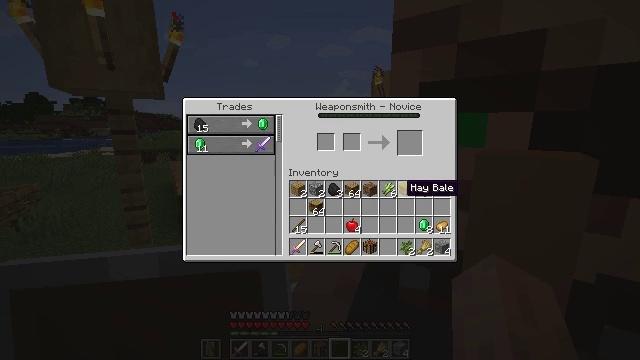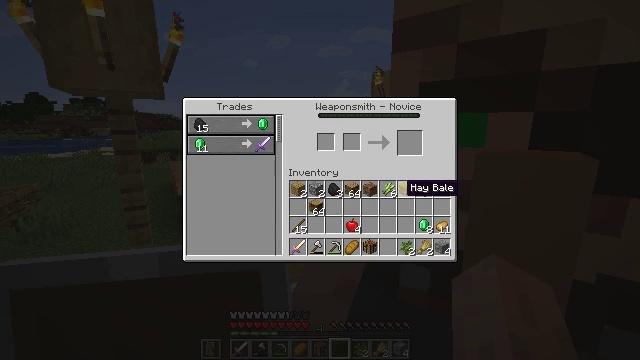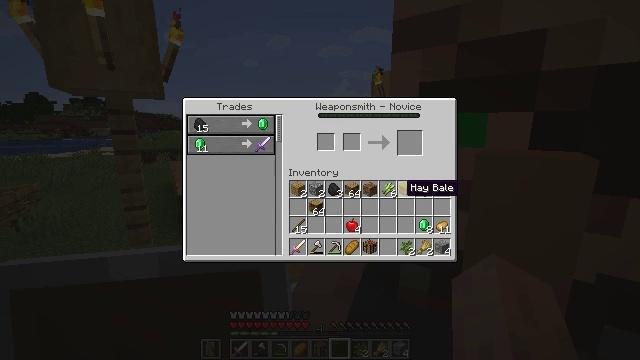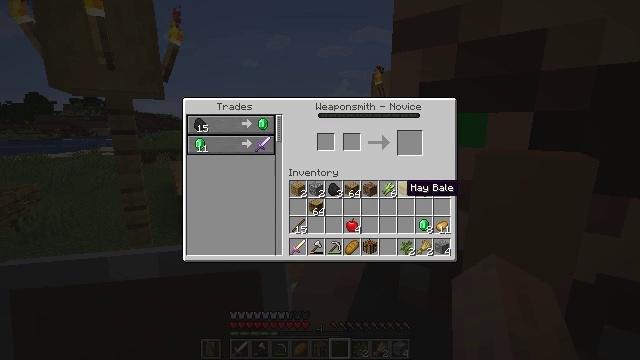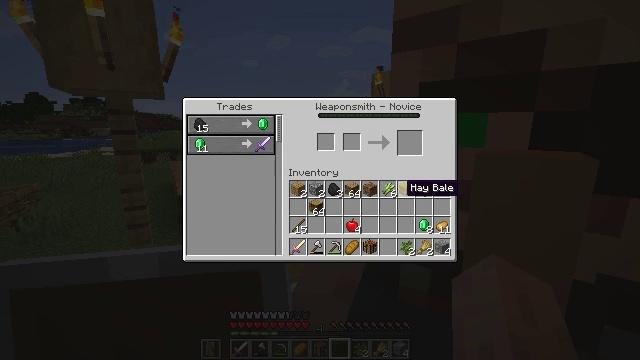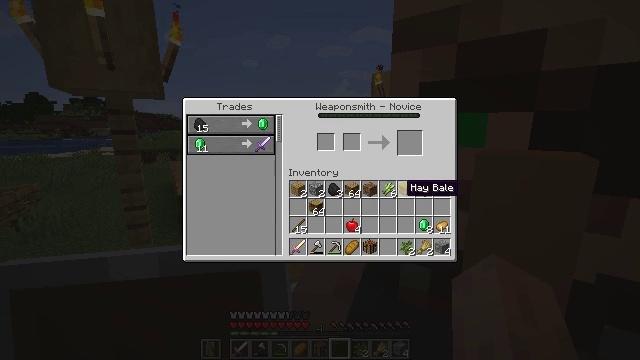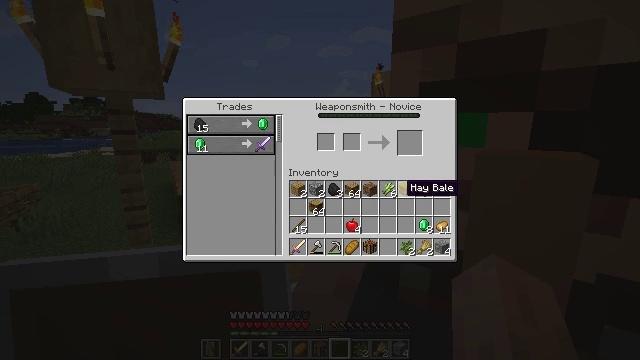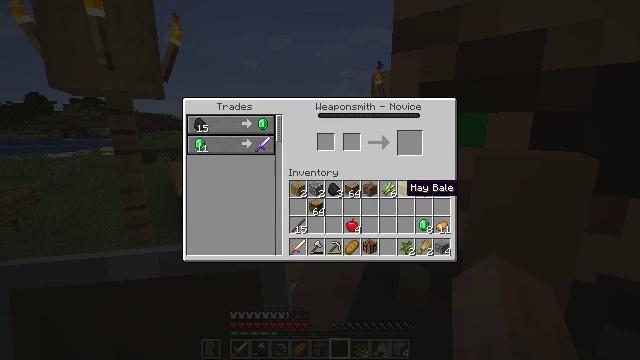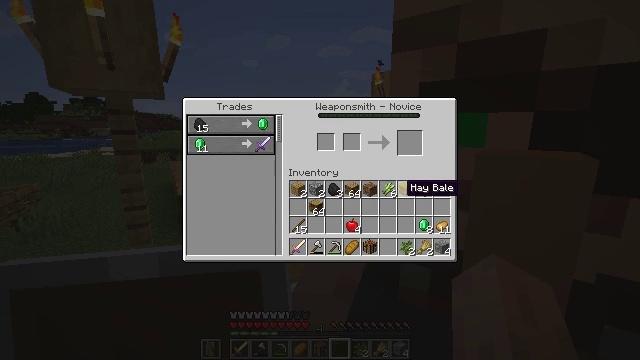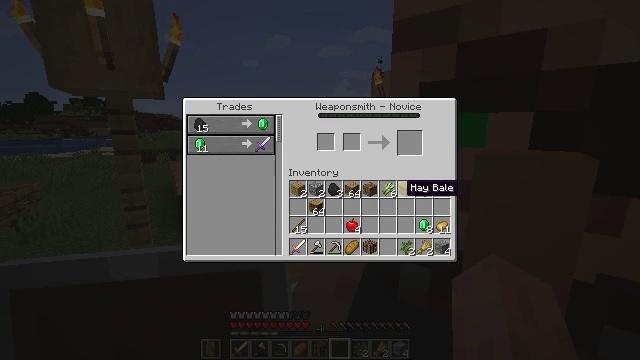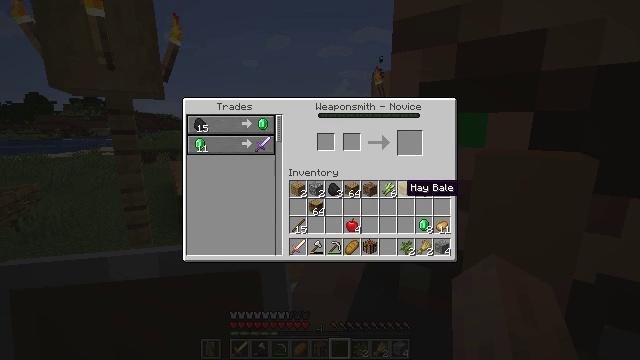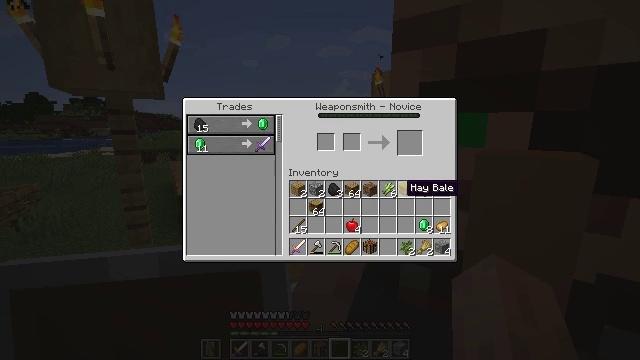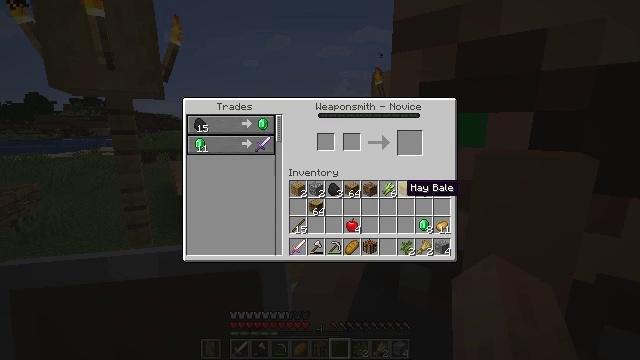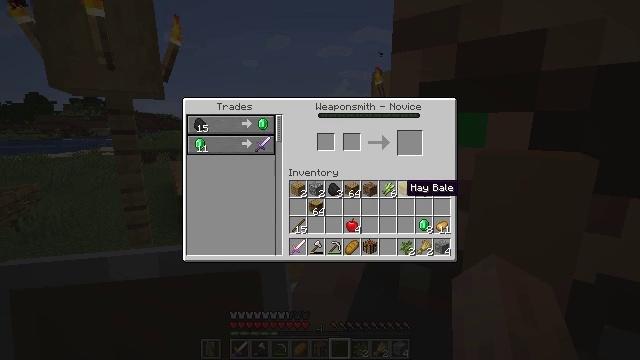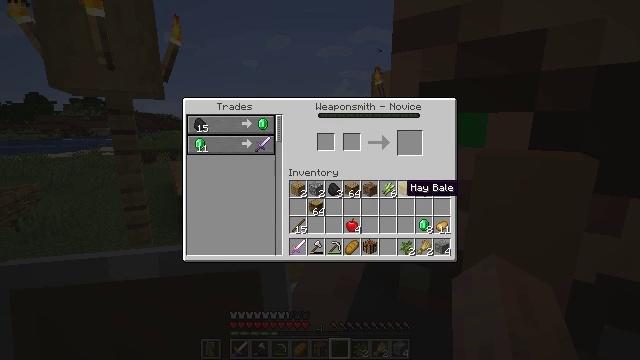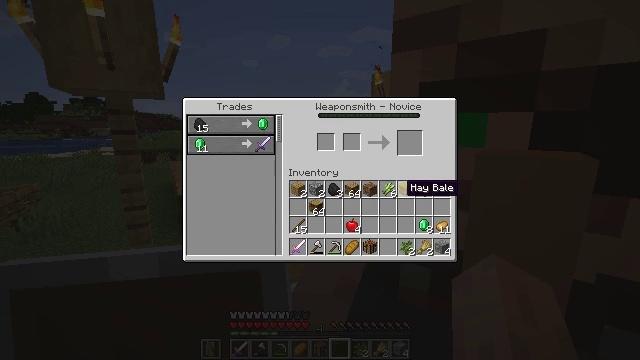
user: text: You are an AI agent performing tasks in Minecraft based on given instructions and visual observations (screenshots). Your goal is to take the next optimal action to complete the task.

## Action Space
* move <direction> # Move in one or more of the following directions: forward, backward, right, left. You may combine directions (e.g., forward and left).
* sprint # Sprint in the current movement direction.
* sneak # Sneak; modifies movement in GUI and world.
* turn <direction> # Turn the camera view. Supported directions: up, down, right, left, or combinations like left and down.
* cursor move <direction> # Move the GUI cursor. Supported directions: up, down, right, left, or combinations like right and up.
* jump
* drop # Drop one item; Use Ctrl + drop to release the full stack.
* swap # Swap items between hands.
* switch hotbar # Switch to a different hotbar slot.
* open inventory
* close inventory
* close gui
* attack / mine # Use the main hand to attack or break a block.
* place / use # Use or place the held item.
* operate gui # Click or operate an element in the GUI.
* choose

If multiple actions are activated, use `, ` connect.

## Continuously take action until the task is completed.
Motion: motion action
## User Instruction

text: Gather the grindstone to use later.
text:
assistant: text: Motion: no_op
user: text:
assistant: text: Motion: no_op
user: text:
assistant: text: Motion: no_op
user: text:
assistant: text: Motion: no_op
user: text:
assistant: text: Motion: no_op
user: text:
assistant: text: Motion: no_op
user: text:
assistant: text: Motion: no_op
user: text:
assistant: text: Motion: no_op
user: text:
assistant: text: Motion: no_op
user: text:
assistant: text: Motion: no_op
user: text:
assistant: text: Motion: no_op
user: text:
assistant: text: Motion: no_op
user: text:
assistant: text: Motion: no_op
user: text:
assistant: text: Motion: no_op
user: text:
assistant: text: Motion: no_op
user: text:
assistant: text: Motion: no_op
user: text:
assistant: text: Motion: no_op
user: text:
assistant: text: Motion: no_op
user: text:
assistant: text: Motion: no_op
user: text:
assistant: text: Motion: no_op
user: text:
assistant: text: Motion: no_op
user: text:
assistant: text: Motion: no_op
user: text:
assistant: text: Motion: no_op
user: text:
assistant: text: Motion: no_op
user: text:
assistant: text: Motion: no_op
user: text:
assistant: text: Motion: no_op
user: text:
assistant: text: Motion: no_op
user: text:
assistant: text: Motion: no_op
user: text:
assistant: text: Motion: no_op
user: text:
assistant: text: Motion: no_op